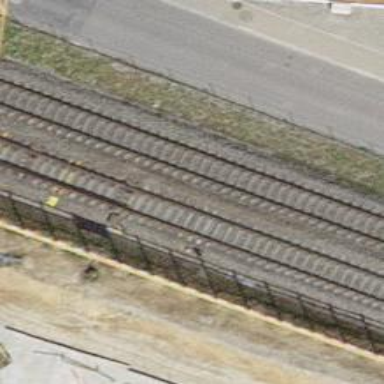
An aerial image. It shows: Railway switch.